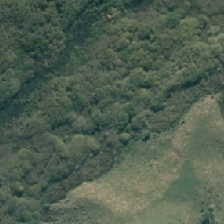
Land cover: herbaceous_freshwater_vege